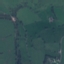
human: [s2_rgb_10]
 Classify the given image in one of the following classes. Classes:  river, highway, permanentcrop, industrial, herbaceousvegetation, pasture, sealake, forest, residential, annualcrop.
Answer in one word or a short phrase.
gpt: Pasture